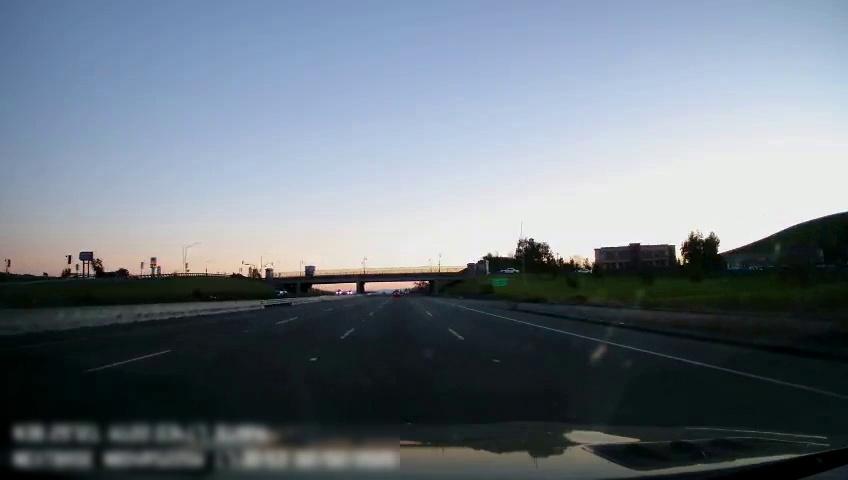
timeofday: Day
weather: Sunny
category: Drivable Space
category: Vehicles | Car
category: Vehicles | Truck
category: Lanes | Current Lane
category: Lanes | Current Lane
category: Lanes | Alternate Lane
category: Lanes | Alternate Lane
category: Lanes | Alternate Lane
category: Traffic | Signs